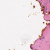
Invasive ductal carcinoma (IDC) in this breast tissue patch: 0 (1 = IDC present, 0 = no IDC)